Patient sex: F
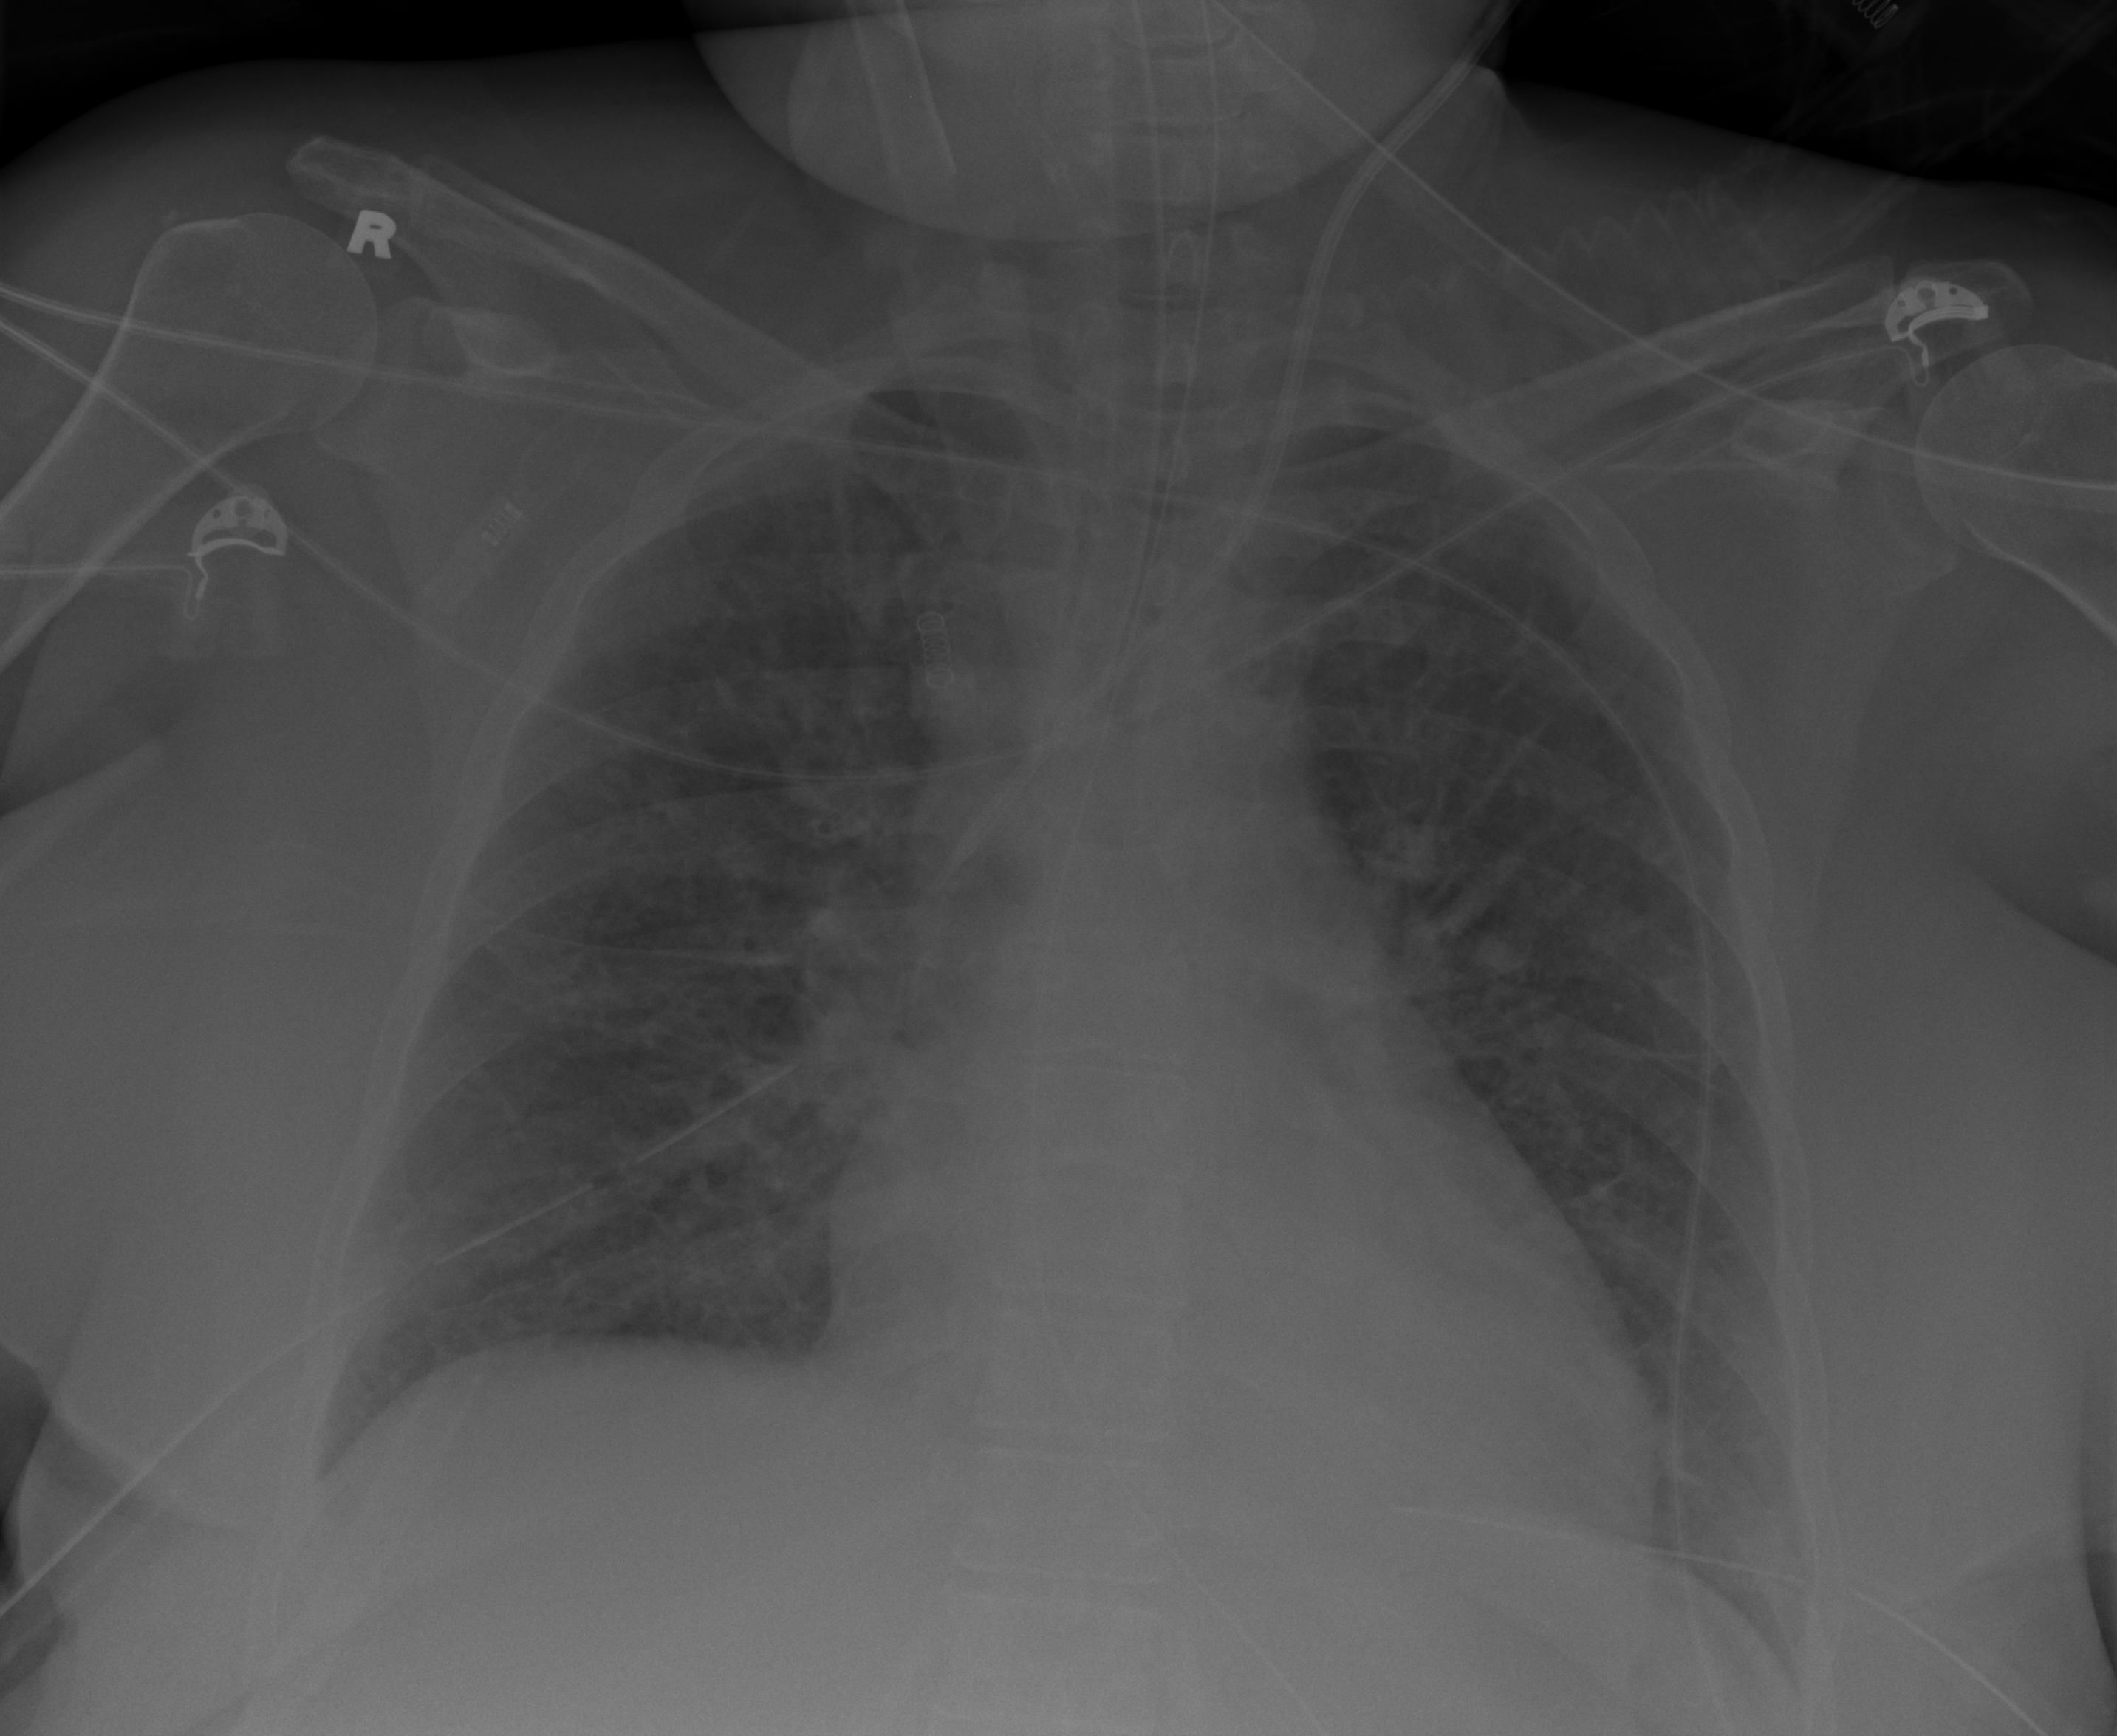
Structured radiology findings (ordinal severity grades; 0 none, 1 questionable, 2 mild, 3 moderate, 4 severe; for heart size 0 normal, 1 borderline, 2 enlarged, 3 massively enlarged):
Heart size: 1
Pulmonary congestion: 2
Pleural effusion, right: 0
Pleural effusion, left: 1
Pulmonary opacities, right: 2
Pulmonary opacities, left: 2
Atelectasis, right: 2
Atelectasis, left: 2